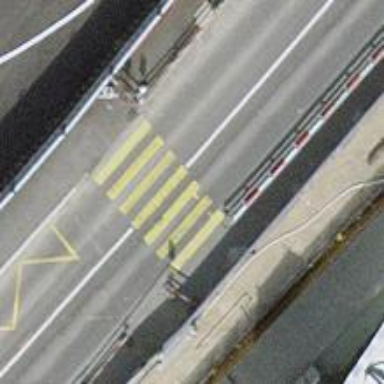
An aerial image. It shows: Uncontrolled road crossing.